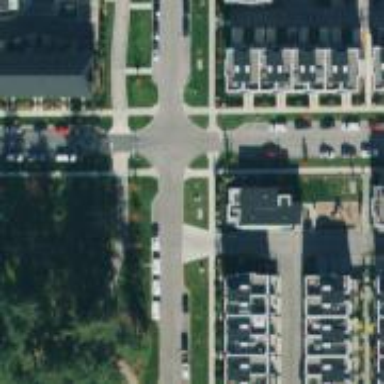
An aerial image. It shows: Unmarked crossing on the road.